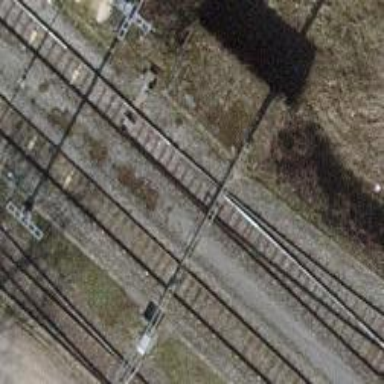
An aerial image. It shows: Railway switch.